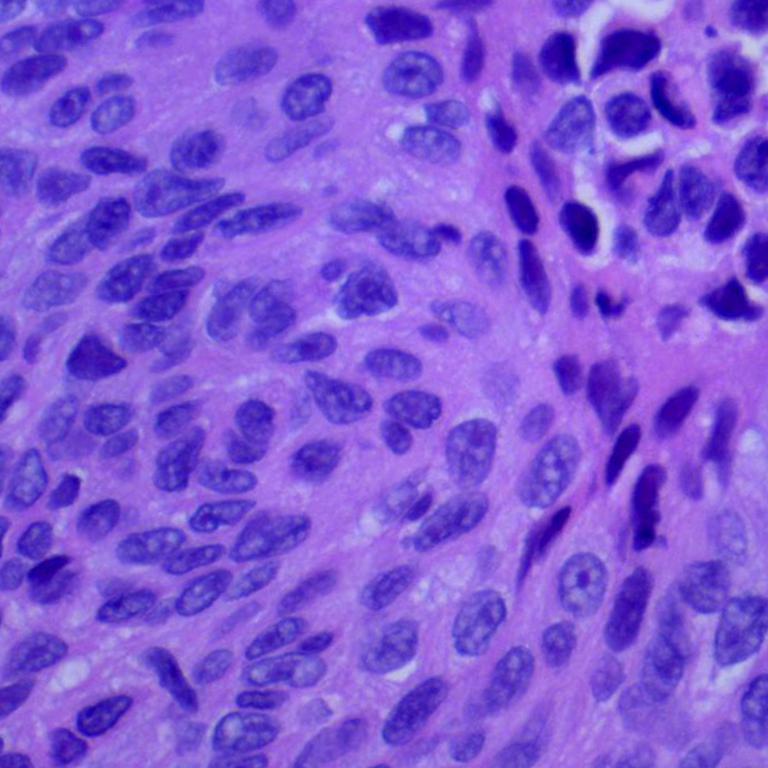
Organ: lung
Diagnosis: squamous carcinomas